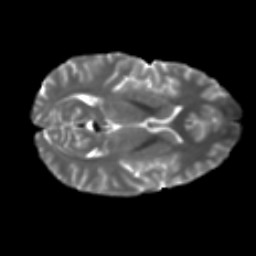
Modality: T2w
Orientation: axial
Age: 28
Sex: male
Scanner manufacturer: ge
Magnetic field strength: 3 T
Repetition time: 7.8 s
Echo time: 0.0606 s